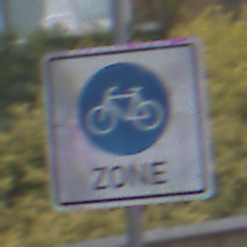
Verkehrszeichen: BeginnFahrradzone
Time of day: MorningAfternoon
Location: Outdoor (Urban)
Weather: Overcast
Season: NotSpecified
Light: Natural